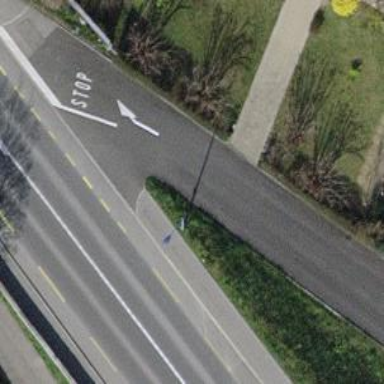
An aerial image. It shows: Kerb barrier.